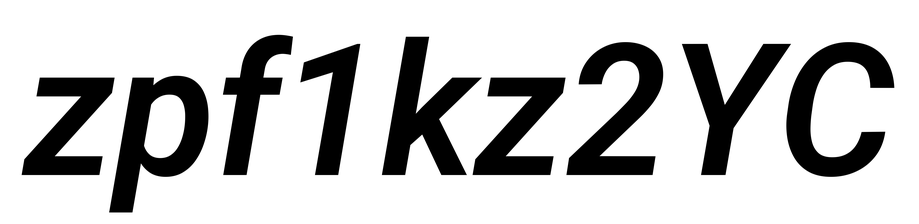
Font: Roboto-Italic_SemiBold_Italic